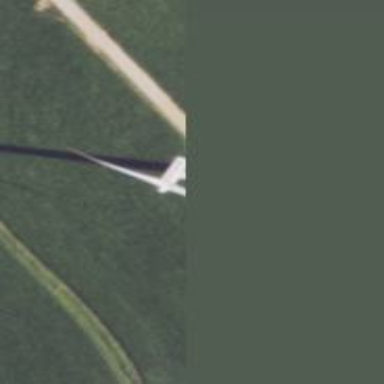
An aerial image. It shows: Wind turbine power generator.